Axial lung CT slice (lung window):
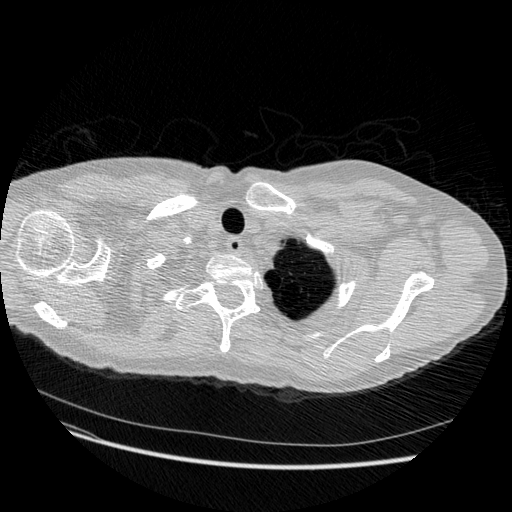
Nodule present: no